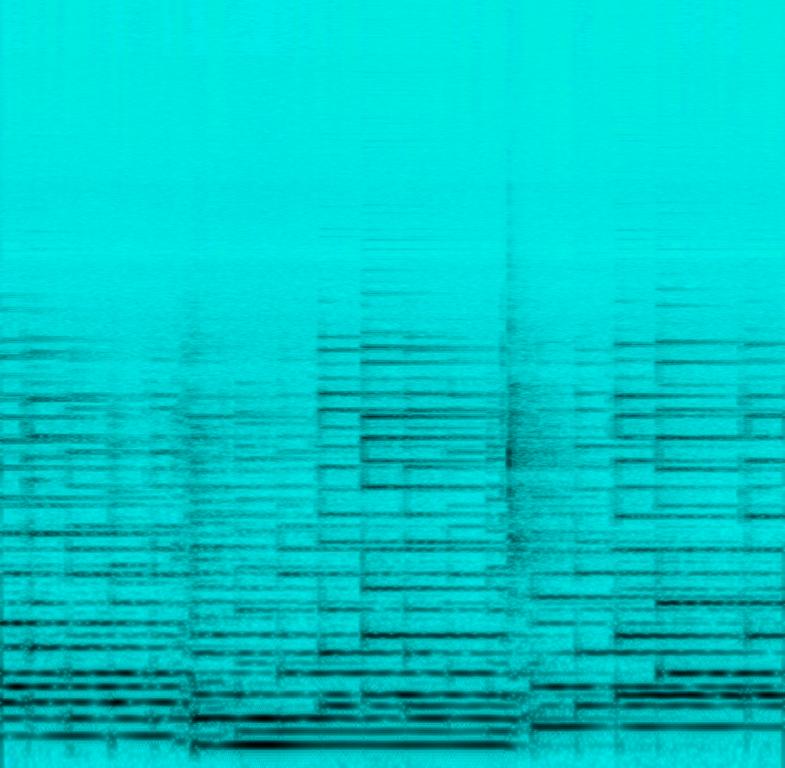
The song is an instrumental. The song is medium tempo with an electric guitar playing a pleasant solo with a pedal affecting its tone. The song is a guitar effects demo. The song audio quality is poor.